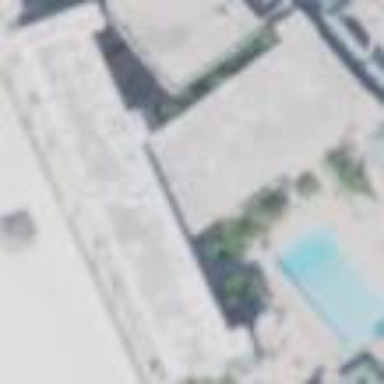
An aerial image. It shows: Hotel building.